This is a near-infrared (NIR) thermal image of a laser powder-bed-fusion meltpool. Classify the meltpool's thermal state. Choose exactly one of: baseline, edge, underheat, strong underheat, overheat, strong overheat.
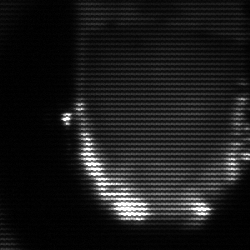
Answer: baseline